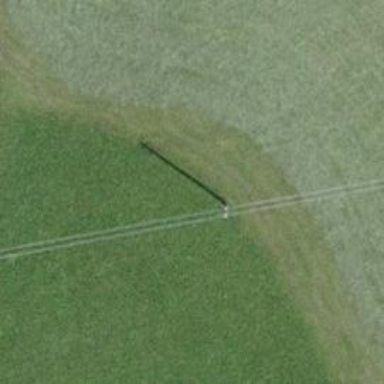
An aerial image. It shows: Utility pole in the area.